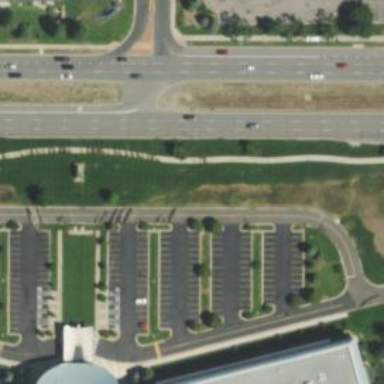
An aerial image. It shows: Parking space.